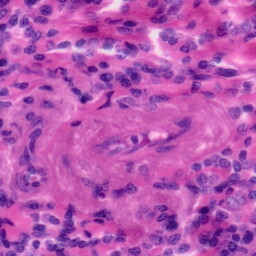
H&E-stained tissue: Tonsil